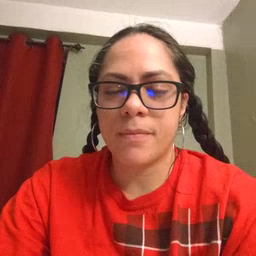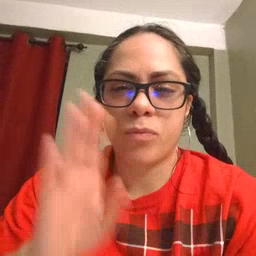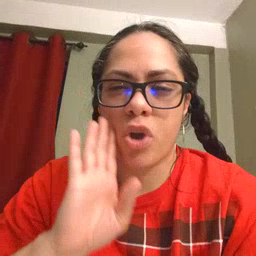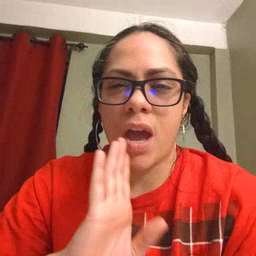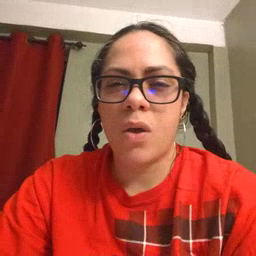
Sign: brown